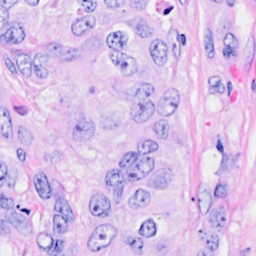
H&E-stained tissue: Breast